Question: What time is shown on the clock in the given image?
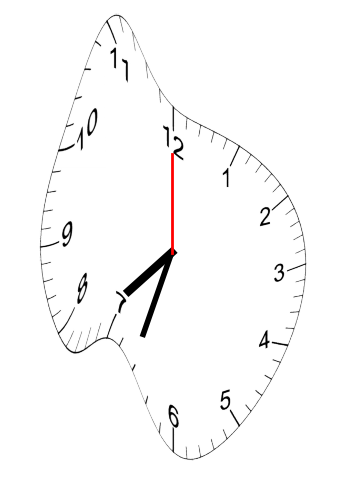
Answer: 07:33:00